Field crop: maize
Growth stage: 2
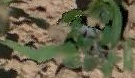
Species: maize